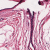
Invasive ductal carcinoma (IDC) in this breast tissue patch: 0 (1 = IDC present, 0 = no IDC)